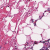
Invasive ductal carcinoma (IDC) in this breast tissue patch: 0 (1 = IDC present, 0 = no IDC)